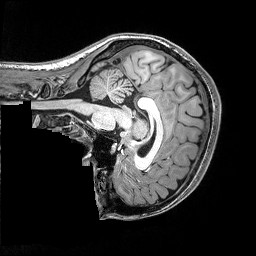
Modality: T1w
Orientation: sagittal
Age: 21
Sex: female